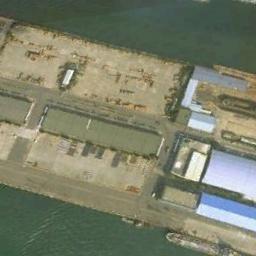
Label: industrial_area